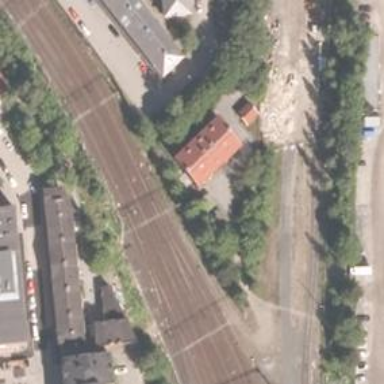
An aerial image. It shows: Railway yard.